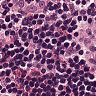
Metastatic tissue present: no